Interaction volume radius: 10 \u00c5
Interaction volume height: 10 \u00c5
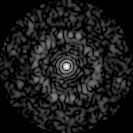
Disorder parameter: 0.8515